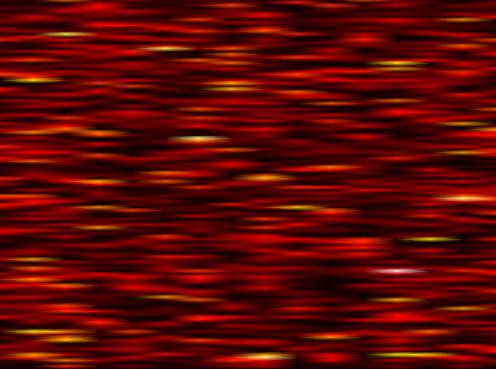
Label: WOLA